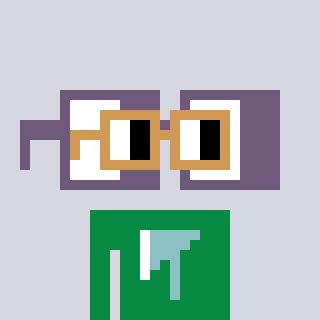
a pixel art character with square brown glasses, a glasses-shaped head and a green-colored body on a cool background